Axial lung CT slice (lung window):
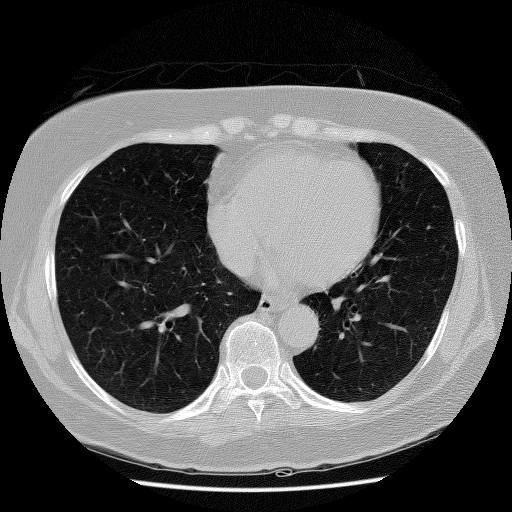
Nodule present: no